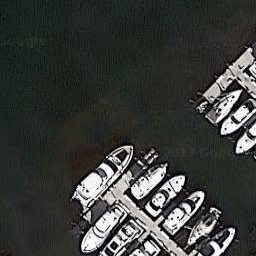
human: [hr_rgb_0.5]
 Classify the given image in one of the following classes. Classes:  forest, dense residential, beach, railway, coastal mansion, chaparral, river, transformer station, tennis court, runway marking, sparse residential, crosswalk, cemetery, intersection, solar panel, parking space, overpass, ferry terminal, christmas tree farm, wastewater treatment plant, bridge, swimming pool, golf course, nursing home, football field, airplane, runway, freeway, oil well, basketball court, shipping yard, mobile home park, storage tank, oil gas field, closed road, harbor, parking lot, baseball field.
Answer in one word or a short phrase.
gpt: harbor